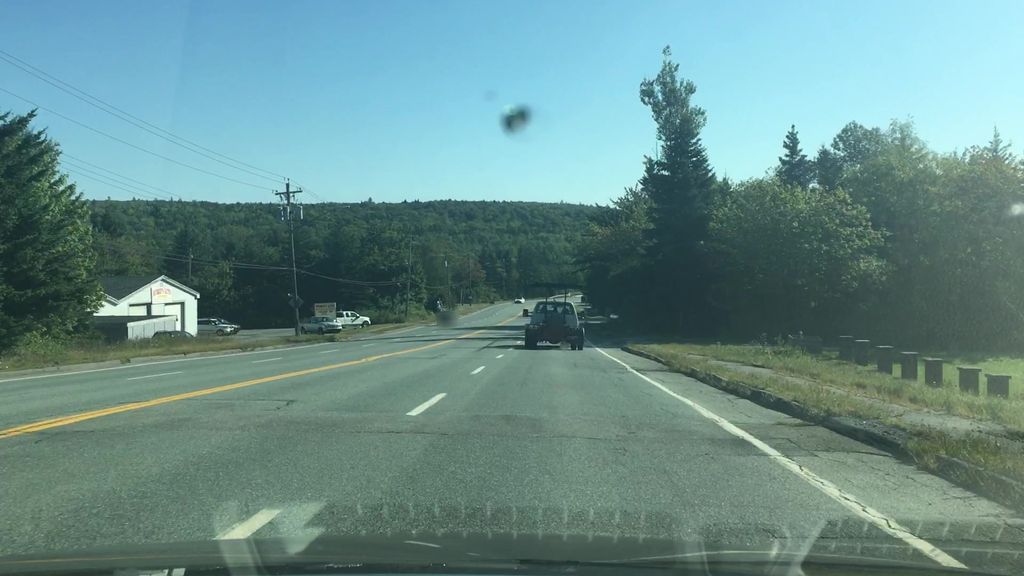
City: halifax